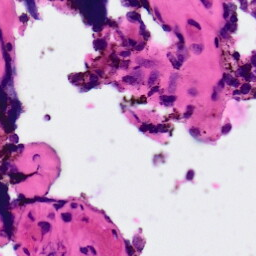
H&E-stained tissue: Ovarian